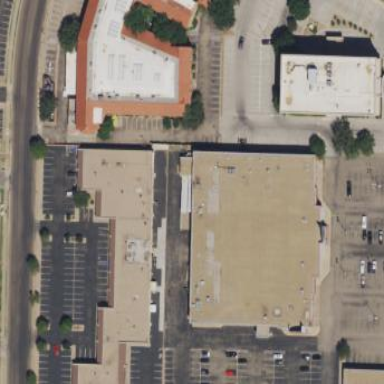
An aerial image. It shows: Building.